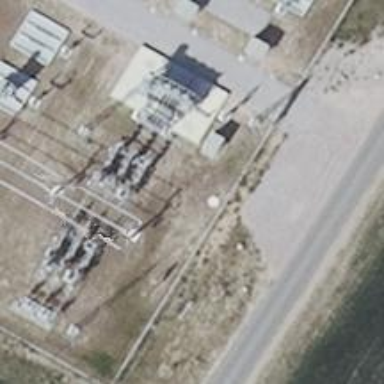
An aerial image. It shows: Switch for power supply.